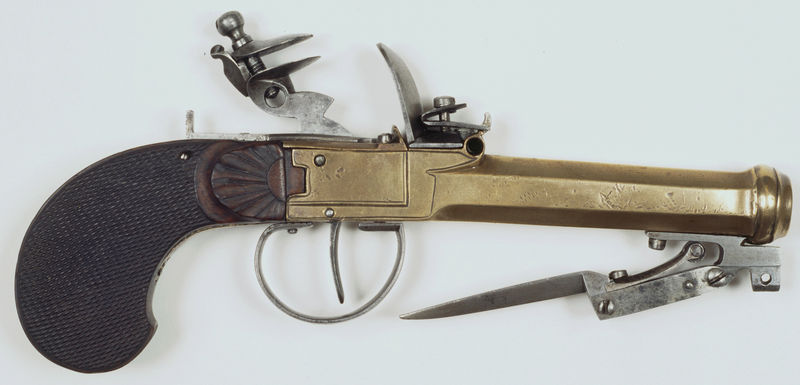
Titel: Vuursteenpistool met bajonet
Standort: Amsterdam
Institution: Rijksmuseum
Schlagwörter: fusil, arme, metal, pistolet, poignard